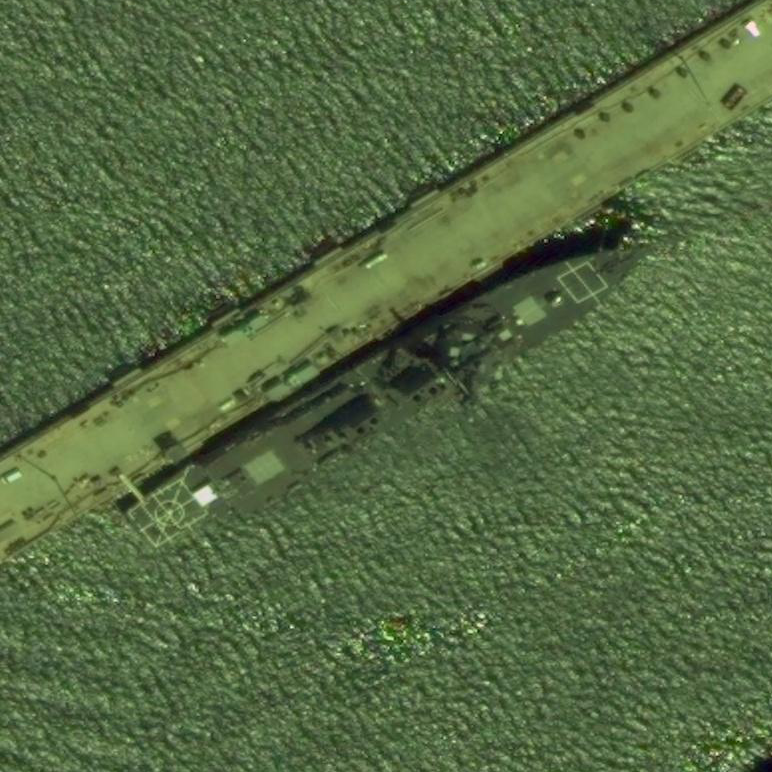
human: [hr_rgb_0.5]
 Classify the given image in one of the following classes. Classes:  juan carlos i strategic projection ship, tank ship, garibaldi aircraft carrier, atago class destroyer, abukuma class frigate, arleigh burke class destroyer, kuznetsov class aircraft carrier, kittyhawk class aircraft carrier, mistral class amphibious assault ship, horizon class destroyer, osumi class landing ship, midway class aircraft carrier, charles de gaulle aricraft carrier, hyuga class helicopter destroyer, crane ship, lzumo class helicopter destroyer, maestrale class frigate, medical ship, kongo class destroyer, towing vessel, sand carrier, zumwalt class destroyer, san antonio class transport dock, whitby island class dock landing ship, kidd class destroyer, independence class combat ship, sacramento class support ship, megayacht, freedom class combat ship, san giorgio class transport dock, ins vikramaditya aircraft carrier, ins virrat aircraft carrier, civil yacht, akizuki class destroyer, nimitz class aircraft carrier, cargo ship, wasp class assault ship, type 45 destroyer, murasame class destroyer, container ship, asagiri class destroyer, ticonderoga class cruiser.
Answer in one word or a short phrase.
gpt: Arleigh Burke class destroyer